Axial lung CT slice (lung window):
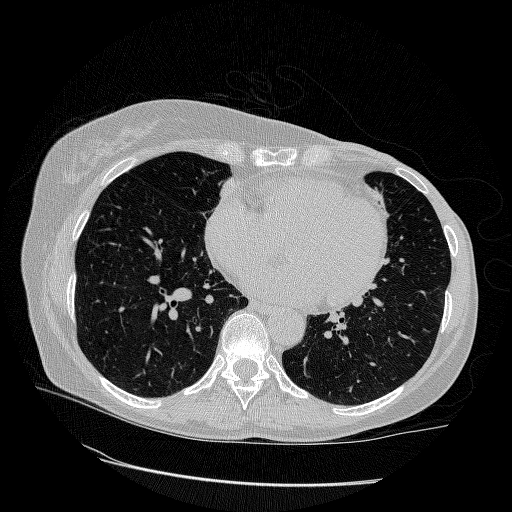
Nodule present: no